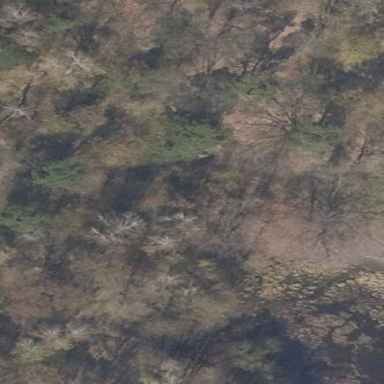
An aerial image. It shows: Swampy wetland area.